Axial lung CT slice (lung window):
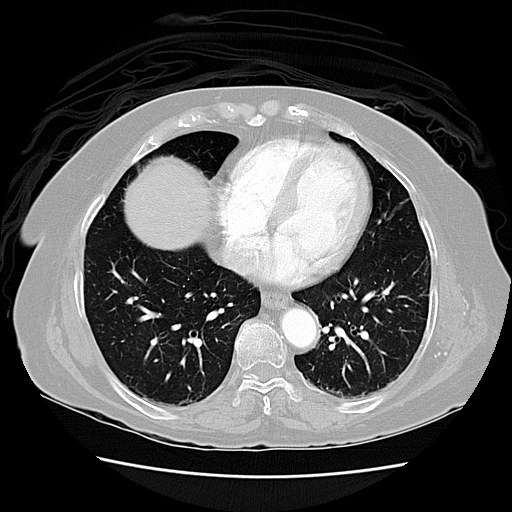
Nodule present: no